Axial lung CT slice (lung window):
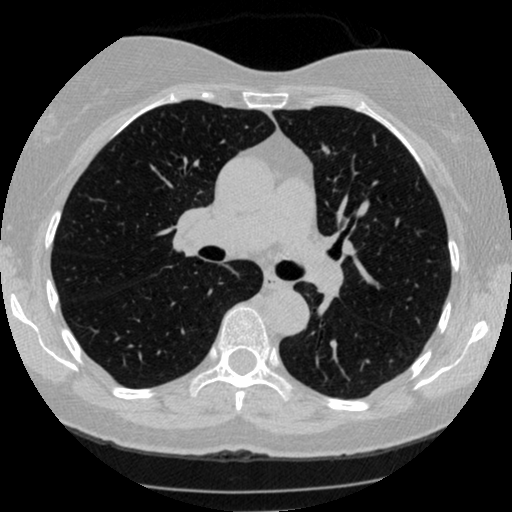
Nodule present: no